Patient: sex M, age 45
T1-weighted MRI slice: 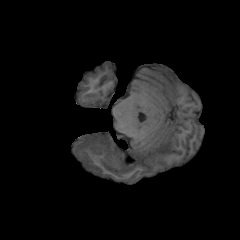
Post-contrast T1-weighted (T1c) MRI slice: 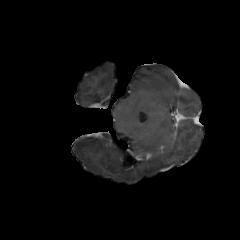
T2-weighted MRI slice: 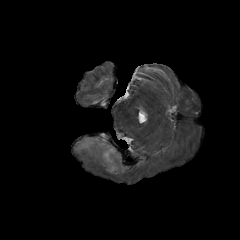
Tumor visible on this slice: yes
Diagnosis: Astrocytoma, IDH-mutant
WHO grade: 2